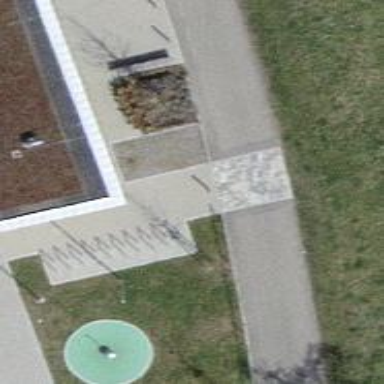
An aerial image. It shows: Bollard.